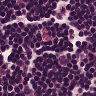
Metastatic tissue present: no